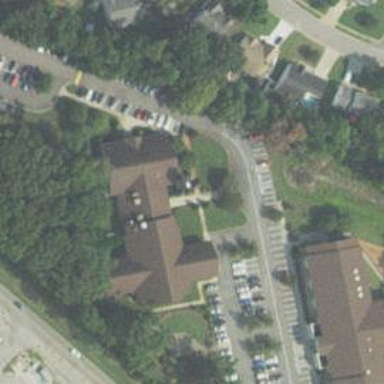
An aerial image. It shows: Building serving as place of worship.